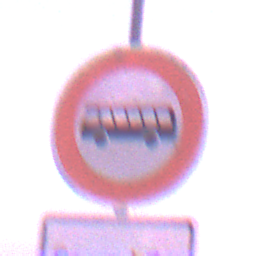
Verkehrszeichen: VerbotKraftomnibusse
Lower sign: ZeitangabenMitBeschraenkungAufWochentage8
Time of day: Dawn
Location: Outdoor (Nature)
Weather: PartlyCloudy
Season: NotSpecified
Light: Natural